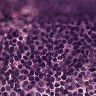
Metastatic tissue present: no